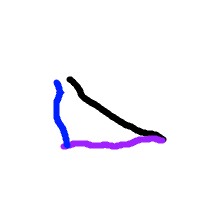
Shape: triangle